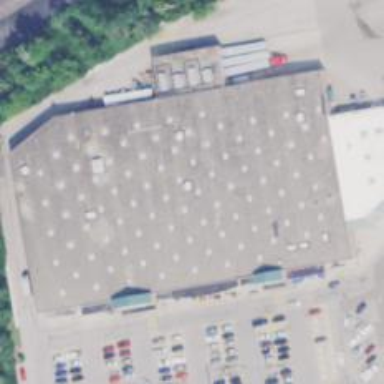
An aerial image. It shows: Supermarket.